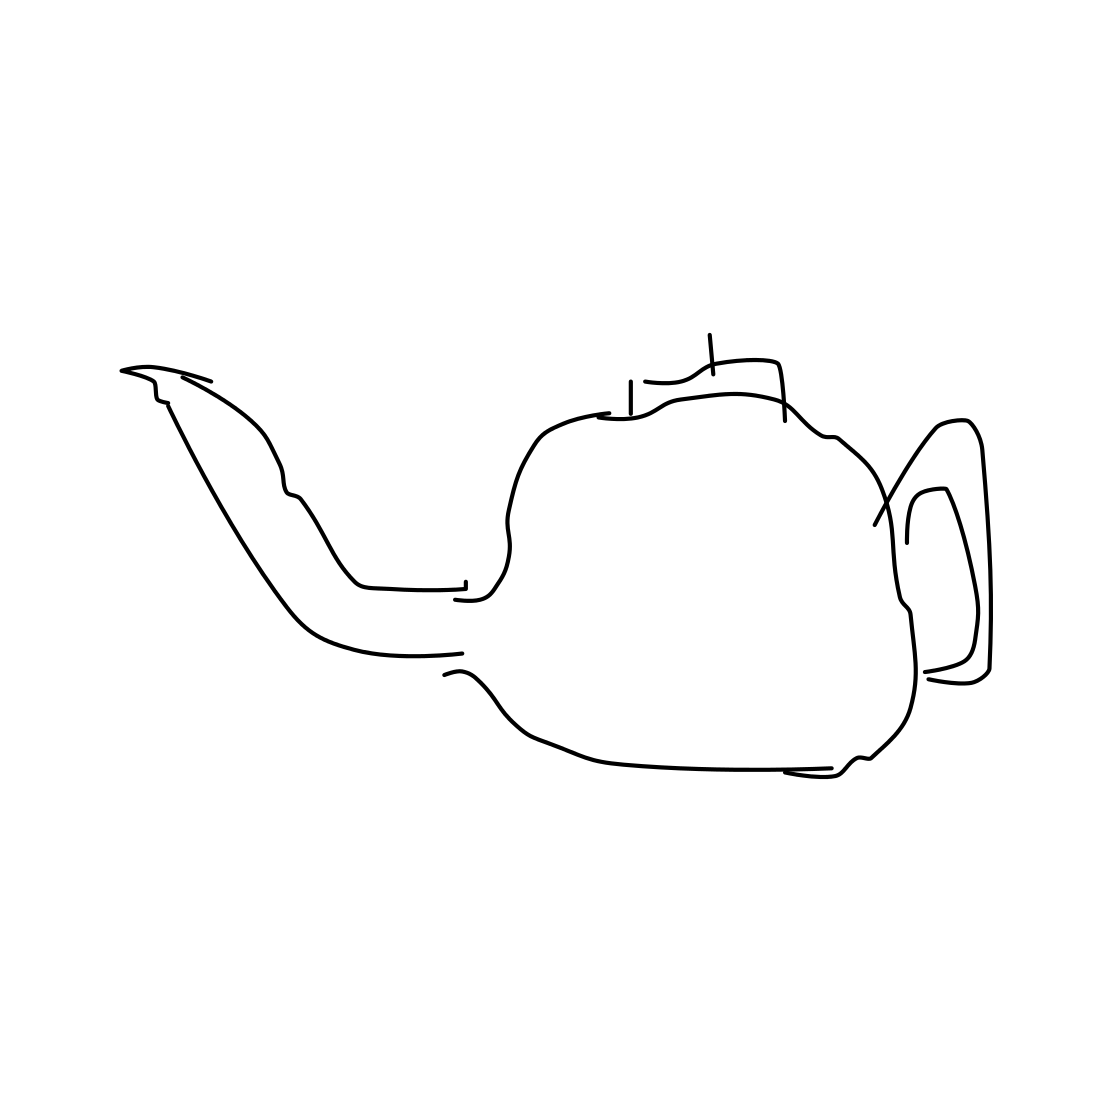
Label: teapot